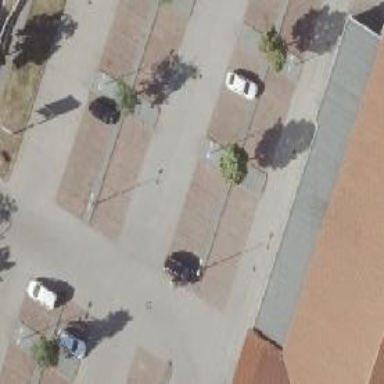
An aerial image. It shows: Car rental service.